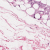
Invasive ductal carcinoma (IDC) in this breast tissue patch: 0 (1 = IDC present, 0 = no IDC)